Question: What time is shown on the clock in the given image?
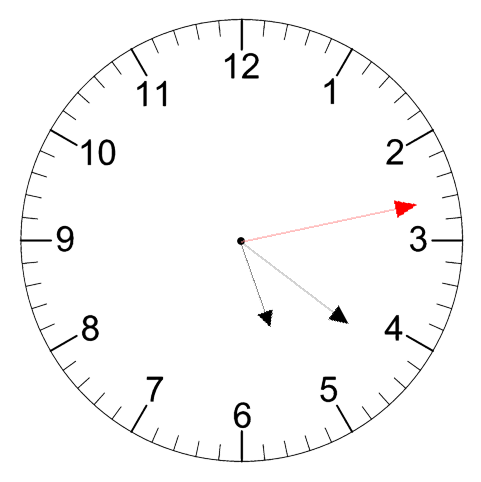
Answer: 05:21:13